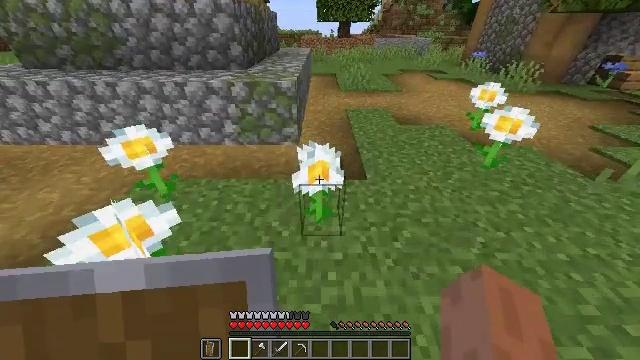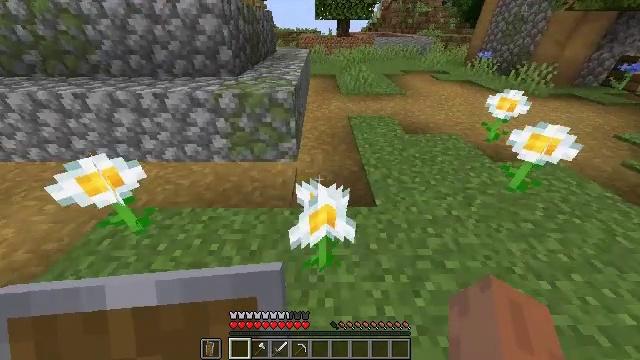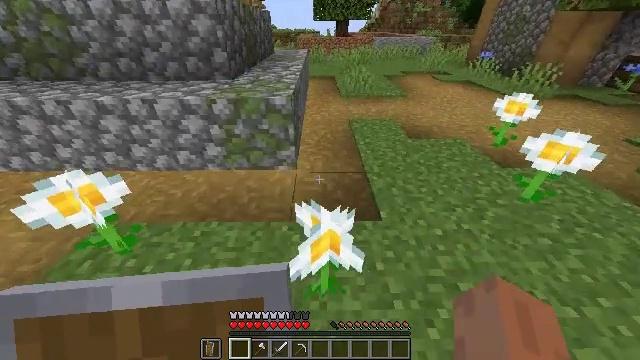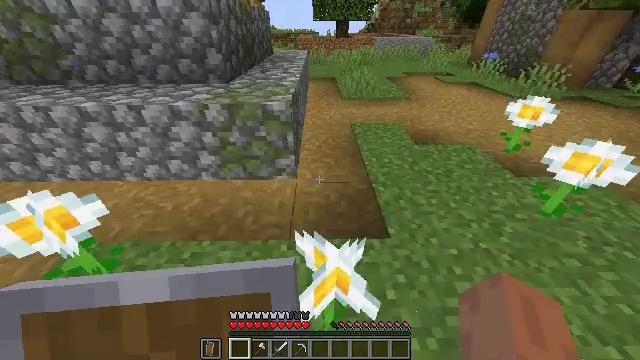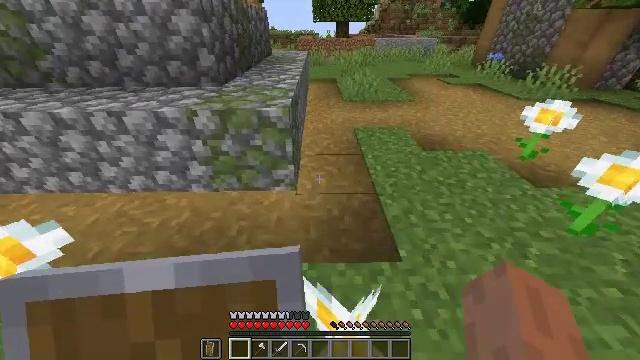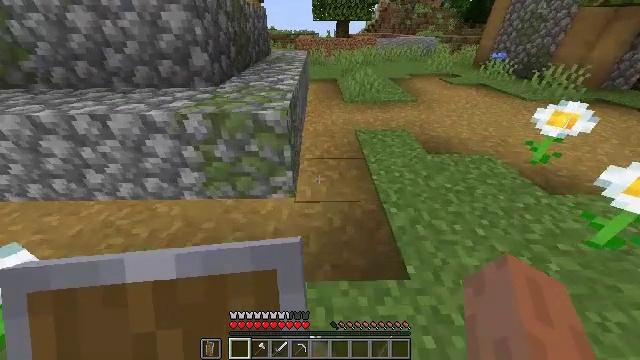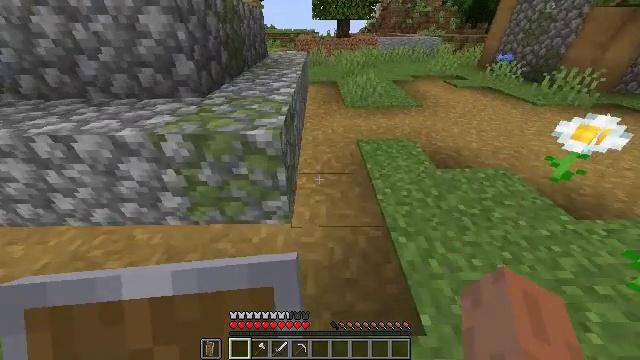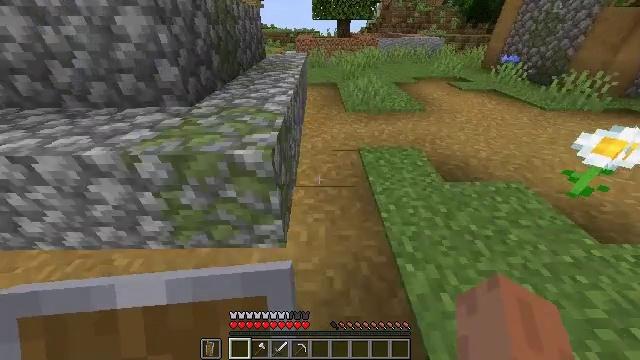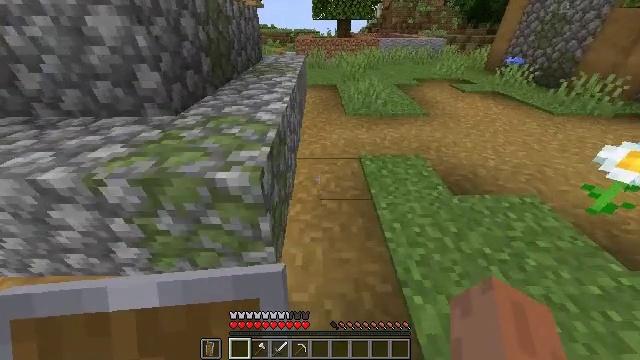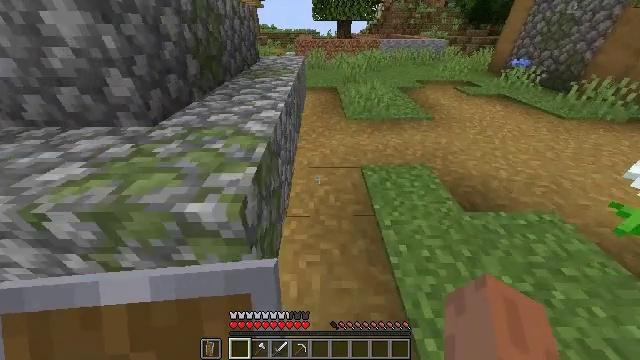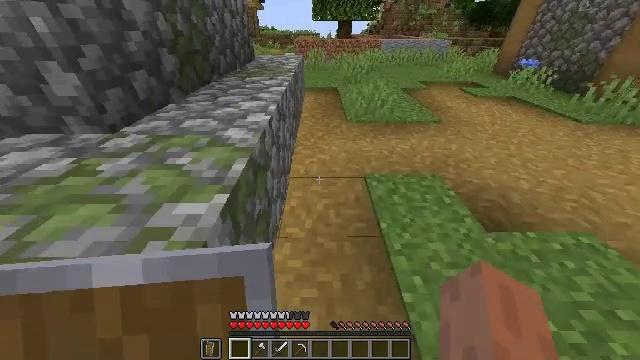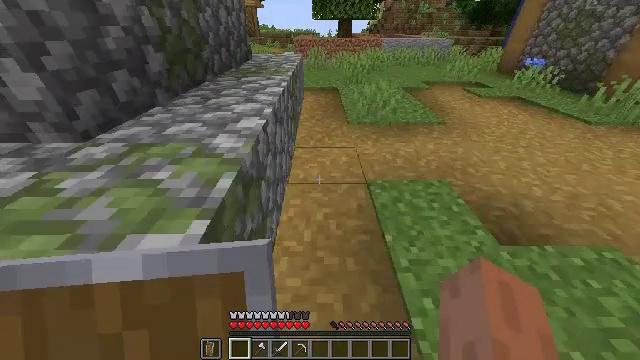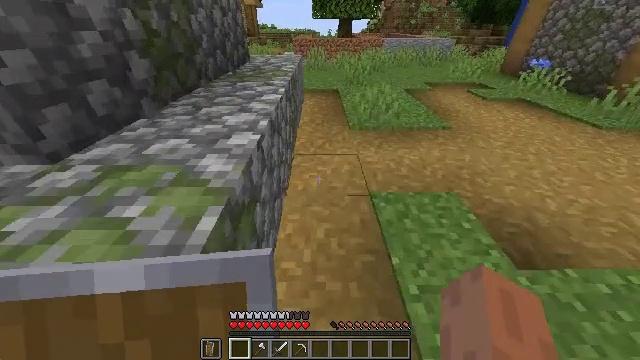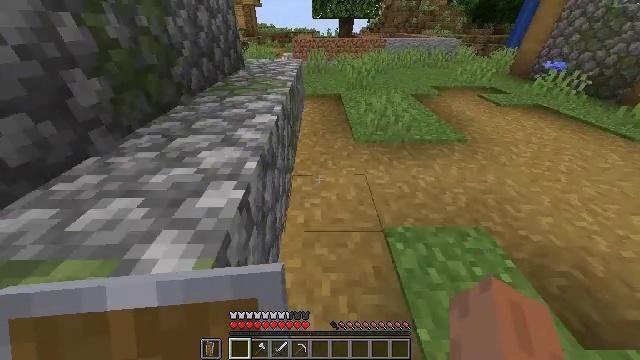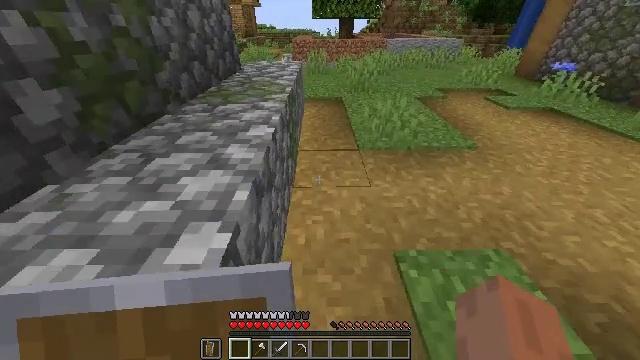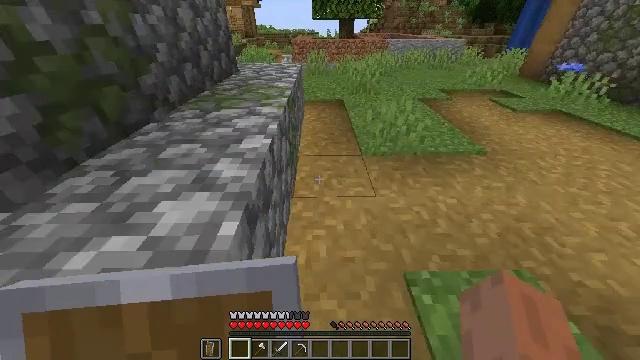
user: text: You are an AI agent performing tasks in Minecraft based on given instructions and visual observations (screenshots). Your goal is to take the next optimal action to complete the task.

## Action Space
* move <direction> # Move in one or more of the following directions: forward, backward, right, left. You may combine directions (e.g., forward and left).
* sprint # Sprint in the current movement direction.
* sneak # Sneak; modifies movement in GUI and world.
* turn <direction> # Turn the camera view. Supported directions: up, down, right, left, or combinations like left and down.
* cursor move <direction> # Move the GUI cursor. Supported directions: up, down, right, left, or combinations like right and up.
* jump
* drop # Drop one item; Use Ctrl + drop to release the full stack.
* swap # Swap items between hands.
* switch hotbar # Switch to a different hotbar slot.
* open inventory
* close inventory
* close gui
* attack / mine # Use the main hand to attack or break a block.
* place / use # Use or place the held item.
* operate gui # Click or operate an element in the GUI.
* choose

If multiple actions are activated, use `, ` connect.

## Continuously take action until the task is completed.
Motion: motion action
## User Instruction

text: craft item air
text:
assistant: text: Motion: move forward
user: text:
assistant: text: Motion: move forward
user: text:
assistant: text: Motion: move forward
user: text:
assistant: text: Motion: move forward
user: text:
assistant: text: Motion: move forward
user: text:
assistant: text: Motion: move forward
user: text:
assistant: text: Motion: move forward
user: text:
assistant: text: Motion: move forward
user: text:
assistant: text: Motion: move forward
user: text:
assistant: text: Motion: move forward
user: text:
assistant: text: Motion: move forward
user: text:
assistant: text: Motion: move forward
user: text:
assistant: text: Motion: move forward
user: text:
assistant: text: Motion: move forward
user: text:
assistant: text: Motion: move forward
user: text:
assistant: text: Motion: move forward
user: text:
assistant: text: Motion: move forward
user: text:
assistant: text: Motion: move forward
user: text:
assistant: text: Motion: move forward
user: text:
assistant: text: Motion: move forward
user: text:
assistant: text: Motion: move forward
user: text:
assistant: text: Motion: move forward
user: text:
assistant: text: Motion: move forward
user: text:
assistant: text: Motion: move forward
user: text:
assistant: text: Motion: move forward
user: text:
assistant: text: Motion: move forward
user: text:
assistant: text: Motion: move forward
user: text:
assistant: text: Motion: move forward
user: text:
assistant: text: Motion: move forward
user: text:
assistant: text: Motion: move forward